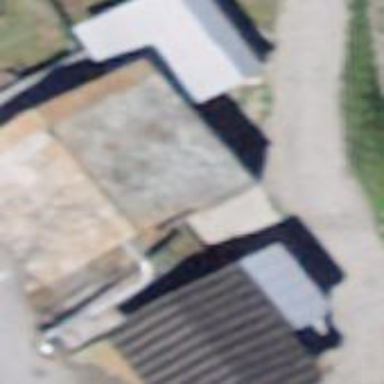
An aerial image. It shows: Part of building.